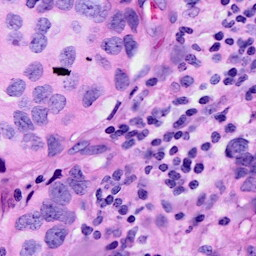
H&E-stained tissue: Breast